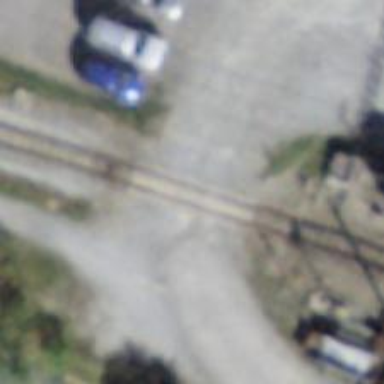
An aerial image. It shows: Crossing for the railway.